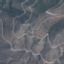
Land use / land cover class: HerbaceousVegetation